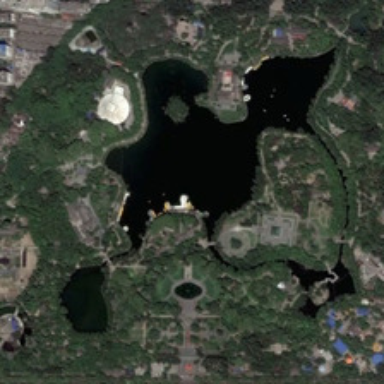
An island is in the lake surrounded by green trees .